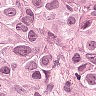
Metastatic tissue present: yes